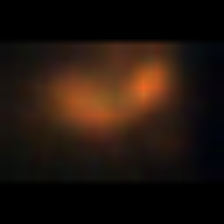
Taxon: NanoPlankton
Group: Other